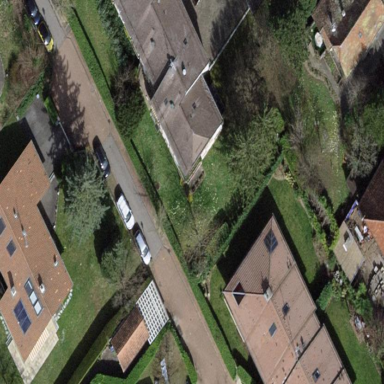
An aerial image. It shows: Garden enclosed by fence.